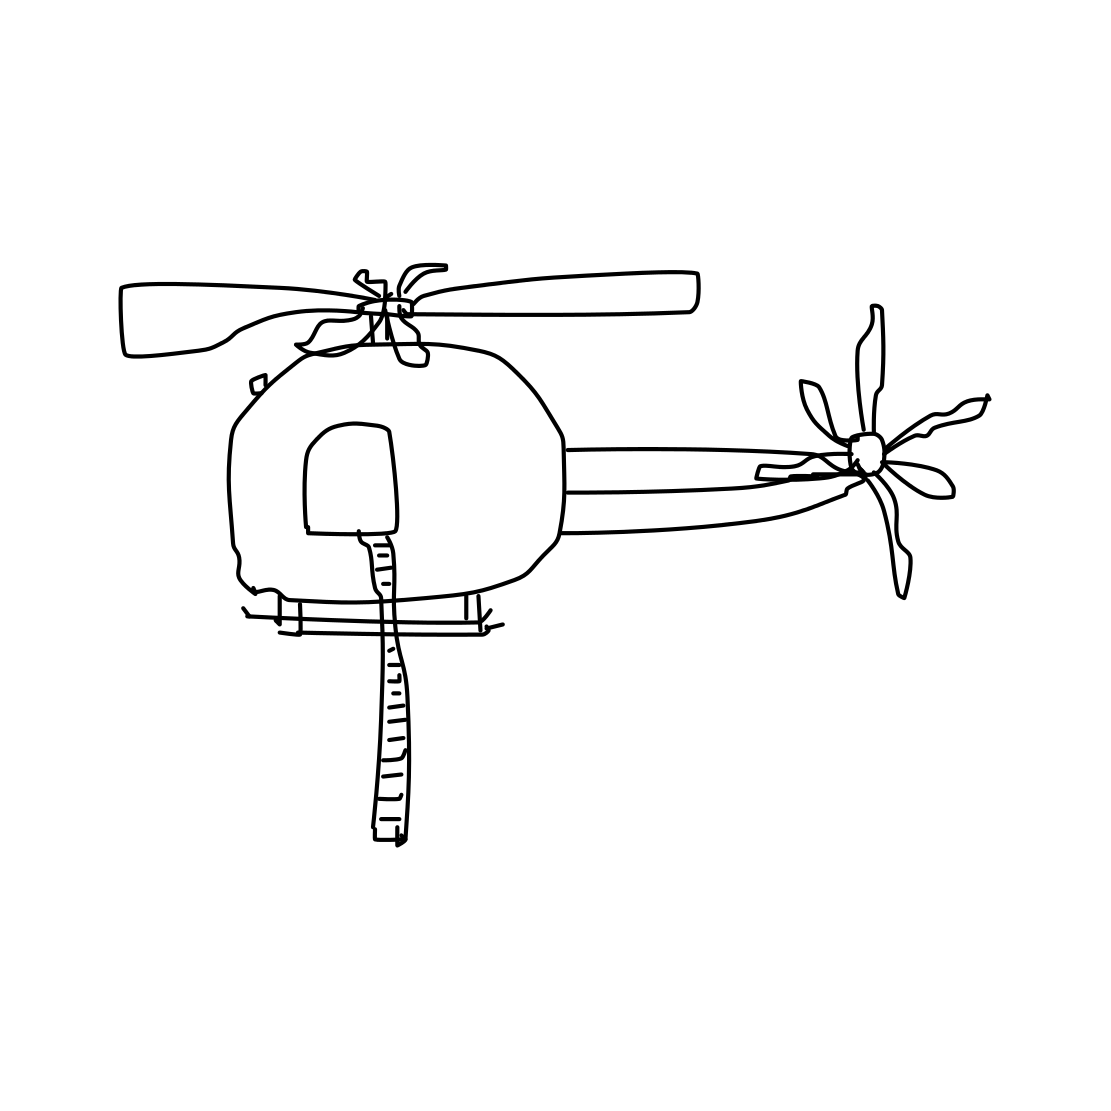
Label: helicopter